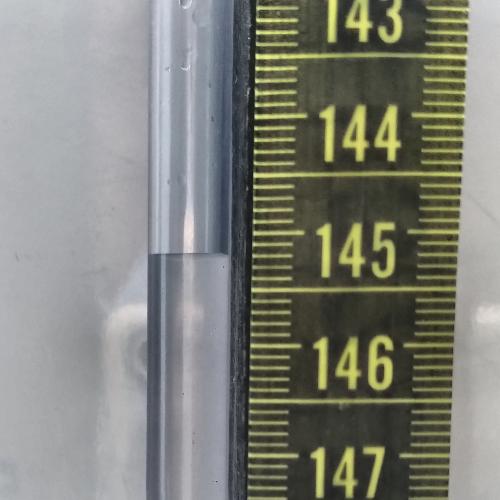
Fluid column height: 145.2 cm